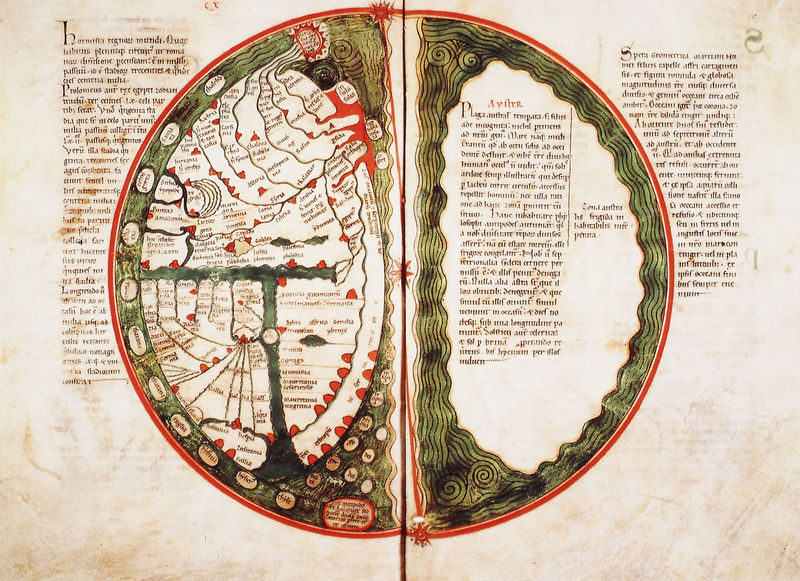
Titel: Liber Floridus
Künstler: Lambert von St. Omer
Standort: Herkunftsland: Frankreich (EU - F)
Institution: Wolfenbüttel, Herzog August Bibliothek
Schlagwörter: baum, wasser, fluss, grün, schwarz, weiss, zeichnung, rot, felder, kreis, rund, schrift, wellen, papier, zwei, farbe, linien, inschrift, stern, seen, illustration, text, buchseite, halbkreis, pergament, karte, seiten, städte, buchseiten, spiralen, spirale, legende, flüsse, inseln, latein, halbkreise, schwrz, initial, wellenlinien, buchmalerei, majuskel, weltkarte, kontinente, manuskript, pol